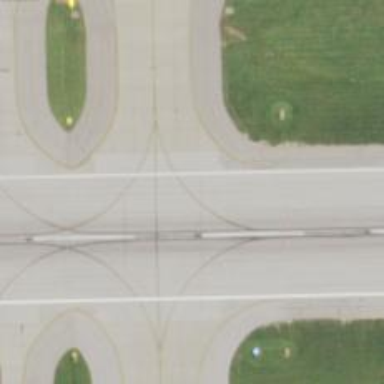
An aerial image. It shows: Image of taxiway at airport.